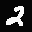
Label: 2